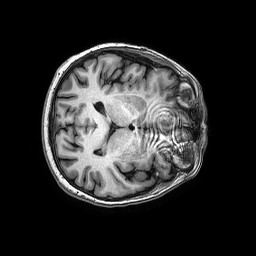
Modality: T1w
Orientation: axial
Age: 68
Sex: female
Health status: ill
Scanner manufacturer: philips
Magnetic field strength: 3 T
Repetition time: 0.006774 s
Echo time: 0.003046 s